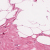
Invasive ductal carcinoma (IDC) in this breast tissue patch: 0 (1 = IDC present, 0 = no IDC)